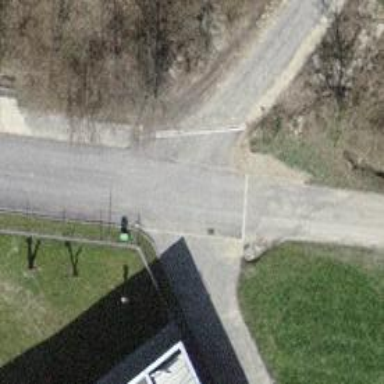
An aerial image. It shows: Asphalt road designated for service vehicles.